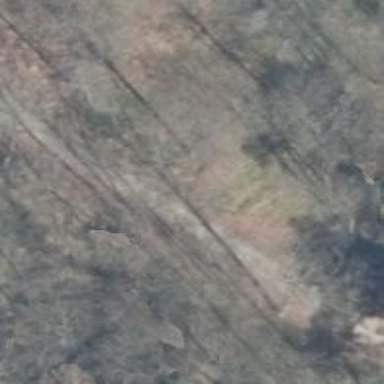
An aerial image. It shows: Dirt track with grade 3 quality.